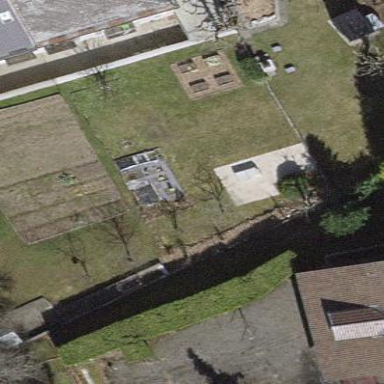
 designed for leisure activities on land."